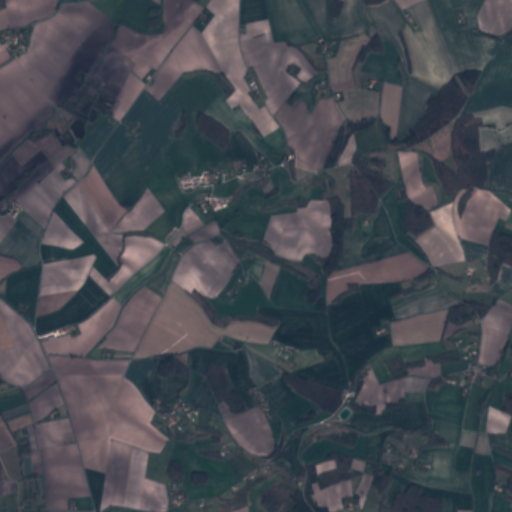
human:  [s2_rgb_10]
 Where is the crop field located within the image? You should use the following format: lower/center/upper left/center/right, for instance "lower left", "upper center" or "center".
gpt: The crop field is located in the upper left of the image.
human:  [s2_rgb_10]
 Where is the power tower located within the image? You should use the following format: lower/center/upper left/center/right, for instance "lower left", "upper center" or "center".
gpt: The power tower is located in the upper right of the image.
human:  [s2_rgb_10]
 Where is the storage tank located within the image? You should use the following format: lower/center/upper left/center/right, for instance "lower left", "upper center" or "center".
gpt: The storage tank is located in the lower right of the image.
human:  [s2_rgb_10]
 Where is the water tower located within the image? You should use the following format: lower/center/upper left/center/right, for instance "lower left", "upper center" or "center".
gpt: The water tower is located in the lower center of the image.
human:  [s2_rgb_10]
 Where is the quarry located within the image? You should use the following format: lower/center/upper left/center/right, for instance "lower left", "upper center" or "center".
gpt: There is no quarry in the image.